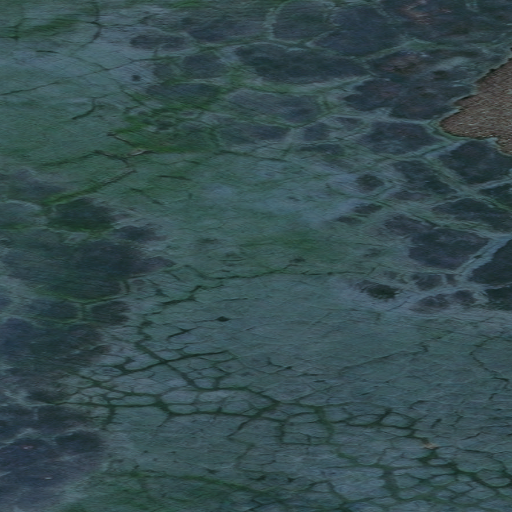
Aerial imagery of gap in Alaska named Howard Pass containing only unknown